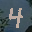
Label: 4